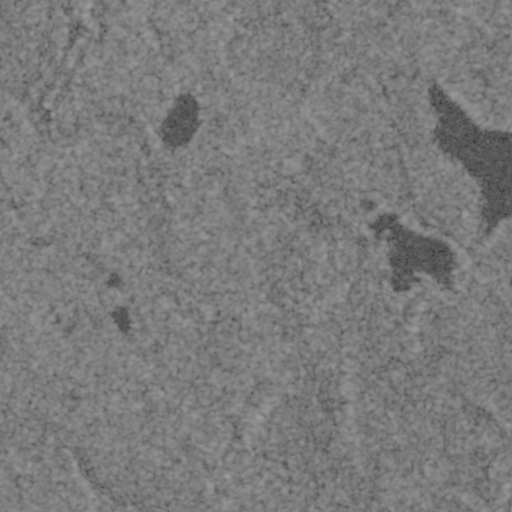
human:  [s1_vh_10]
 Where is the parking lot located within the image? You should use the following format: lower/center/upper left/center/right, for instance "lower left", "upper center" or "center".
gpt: The parking lot is located in the upper center of the image.
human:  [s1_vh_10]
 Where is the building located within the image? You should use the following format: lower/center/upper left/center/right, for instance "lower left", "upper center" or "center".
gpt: The building is located in the upper right of the image.
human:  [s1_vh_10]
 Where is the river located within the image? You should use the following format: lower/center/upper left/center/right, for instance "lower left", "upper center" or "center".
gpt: The river is located in the lower of the image.
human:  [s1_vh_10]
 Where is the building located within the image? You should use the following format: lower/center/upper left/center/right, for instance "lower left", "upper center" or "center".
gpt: The building is located in the upper right of the image.
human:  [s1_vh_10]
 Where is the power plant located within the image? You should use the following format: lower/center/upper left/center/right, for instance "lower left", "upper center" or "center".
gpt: There is no power plant in the image.

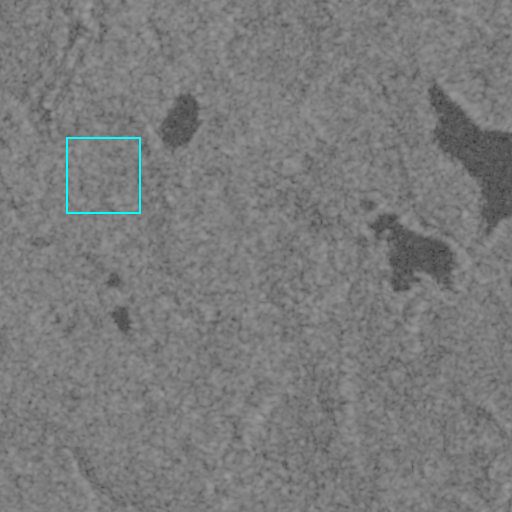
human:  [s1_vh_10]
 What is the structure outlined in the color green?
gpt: There is no green outline.
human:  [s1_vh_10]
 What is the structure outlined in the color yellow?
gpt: There is no structure outlined in yellow.